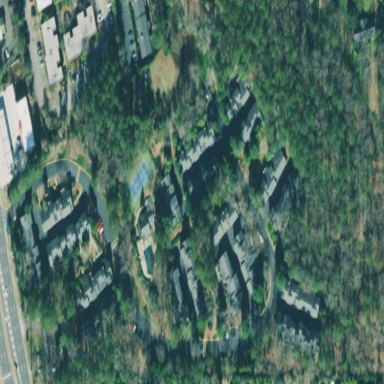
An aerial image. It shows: Residential neighbourhood with condominium buildings.